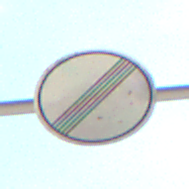
Verkehrszeichen: EndeSaemtlicherBegrenzungen
Umgebung: Outdoor, Nature
Tageszeit: MorningAfternoon
Wetter: PartlyCloudy
Licht: Natural
Jahreszeit: NotSpecified
Kontrast: HighContrast